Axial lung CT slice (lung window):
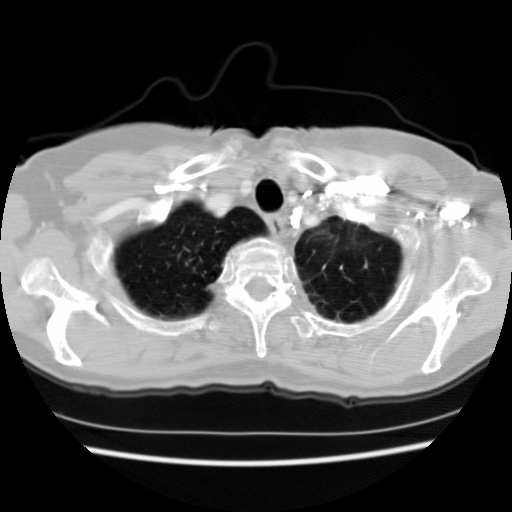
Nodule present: no